Question: I have a project hosted on GitHub, the active branch of which is called 'dev'. Since yesterday, Aptana shows '[dev+1]' next to the project folder. Before yesterday, it's only shown '[dev]'. What does '[dev+1]' mean?
Please see the screenshot below:

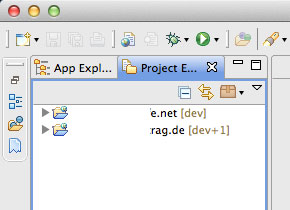
Answer: Here is the answer from the <URL>
> Our Git support will make git-specific modifications to the UI for
related projects and files. In particular, unstaged files will
typically be shown with a red background color in Project and App
Explorer; staged will show with a green BG. Files with any uncommitted
changes will show with a * (asterisk) "dirty" indicator, and folders
will show the dirty indicator when any file inside it's hierarchy is
dirty. Projects will show the current branch inside square brackets to
the right of the project name inside the Project Explorer.